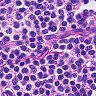
Metastatic tissue present: no